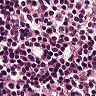
Metastatic tissue present: no